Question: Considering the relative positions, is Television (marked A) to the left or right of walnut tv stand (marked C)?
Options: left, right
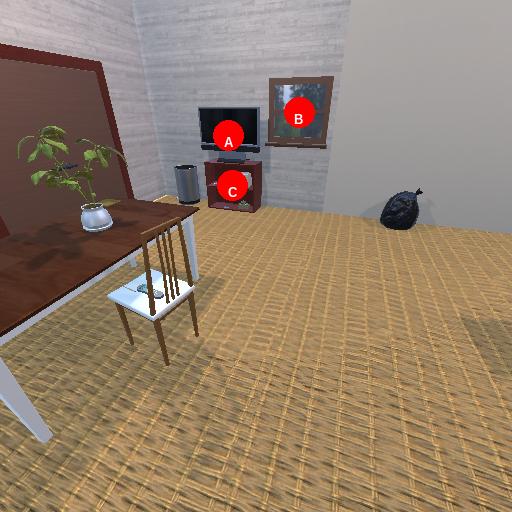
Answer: left